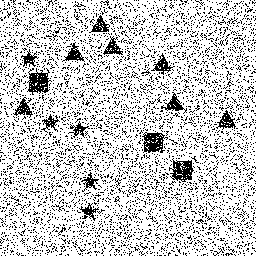
Squares: 3
Triangles: 7
Stars: 5
Total shapes: 15